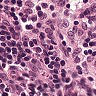
Metastatic tissue present: no